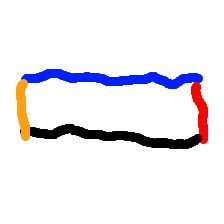
Shape: rectangle